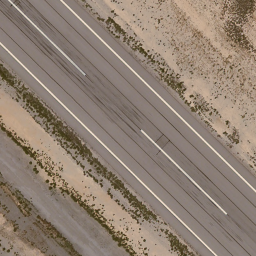
Label: runway